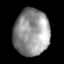
Tissue: lung
Cell type: Others
Senescence score: 0.2267
Nuclear area (px): 1618
Mean DAPI intensity: 148.745